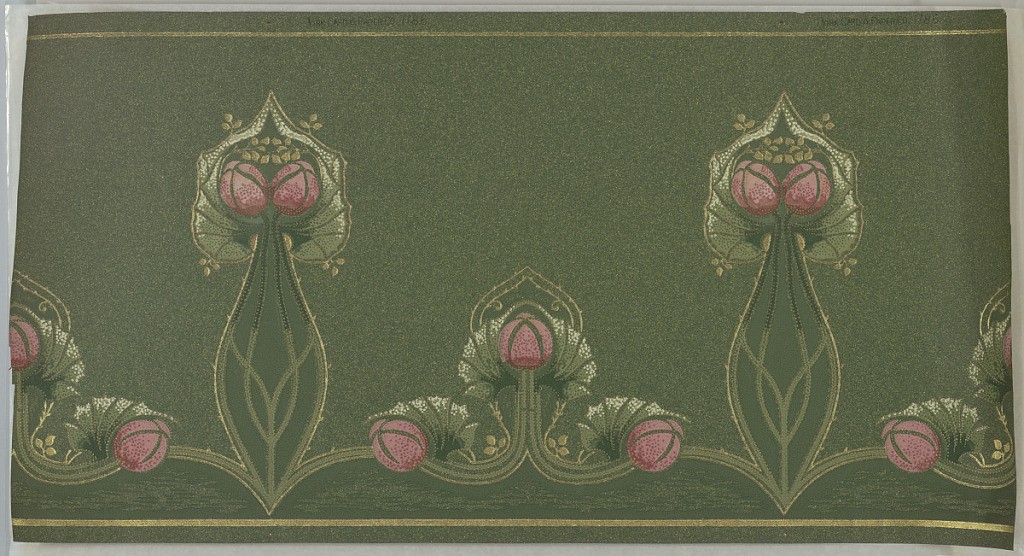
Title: Frieze
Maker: York Card & Paper Co., 1891
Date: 1905–1915
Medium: Machine printed oatmeal paper
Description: Stylized floral motifs. Pairs of two on long stems, alternating with group of three on short stem. Each grouping is outlined in gold. Printed on deep green oatmeal paper.